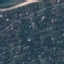
Land use / land cover class: Residential